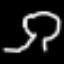
Label: mushroom